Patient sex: M
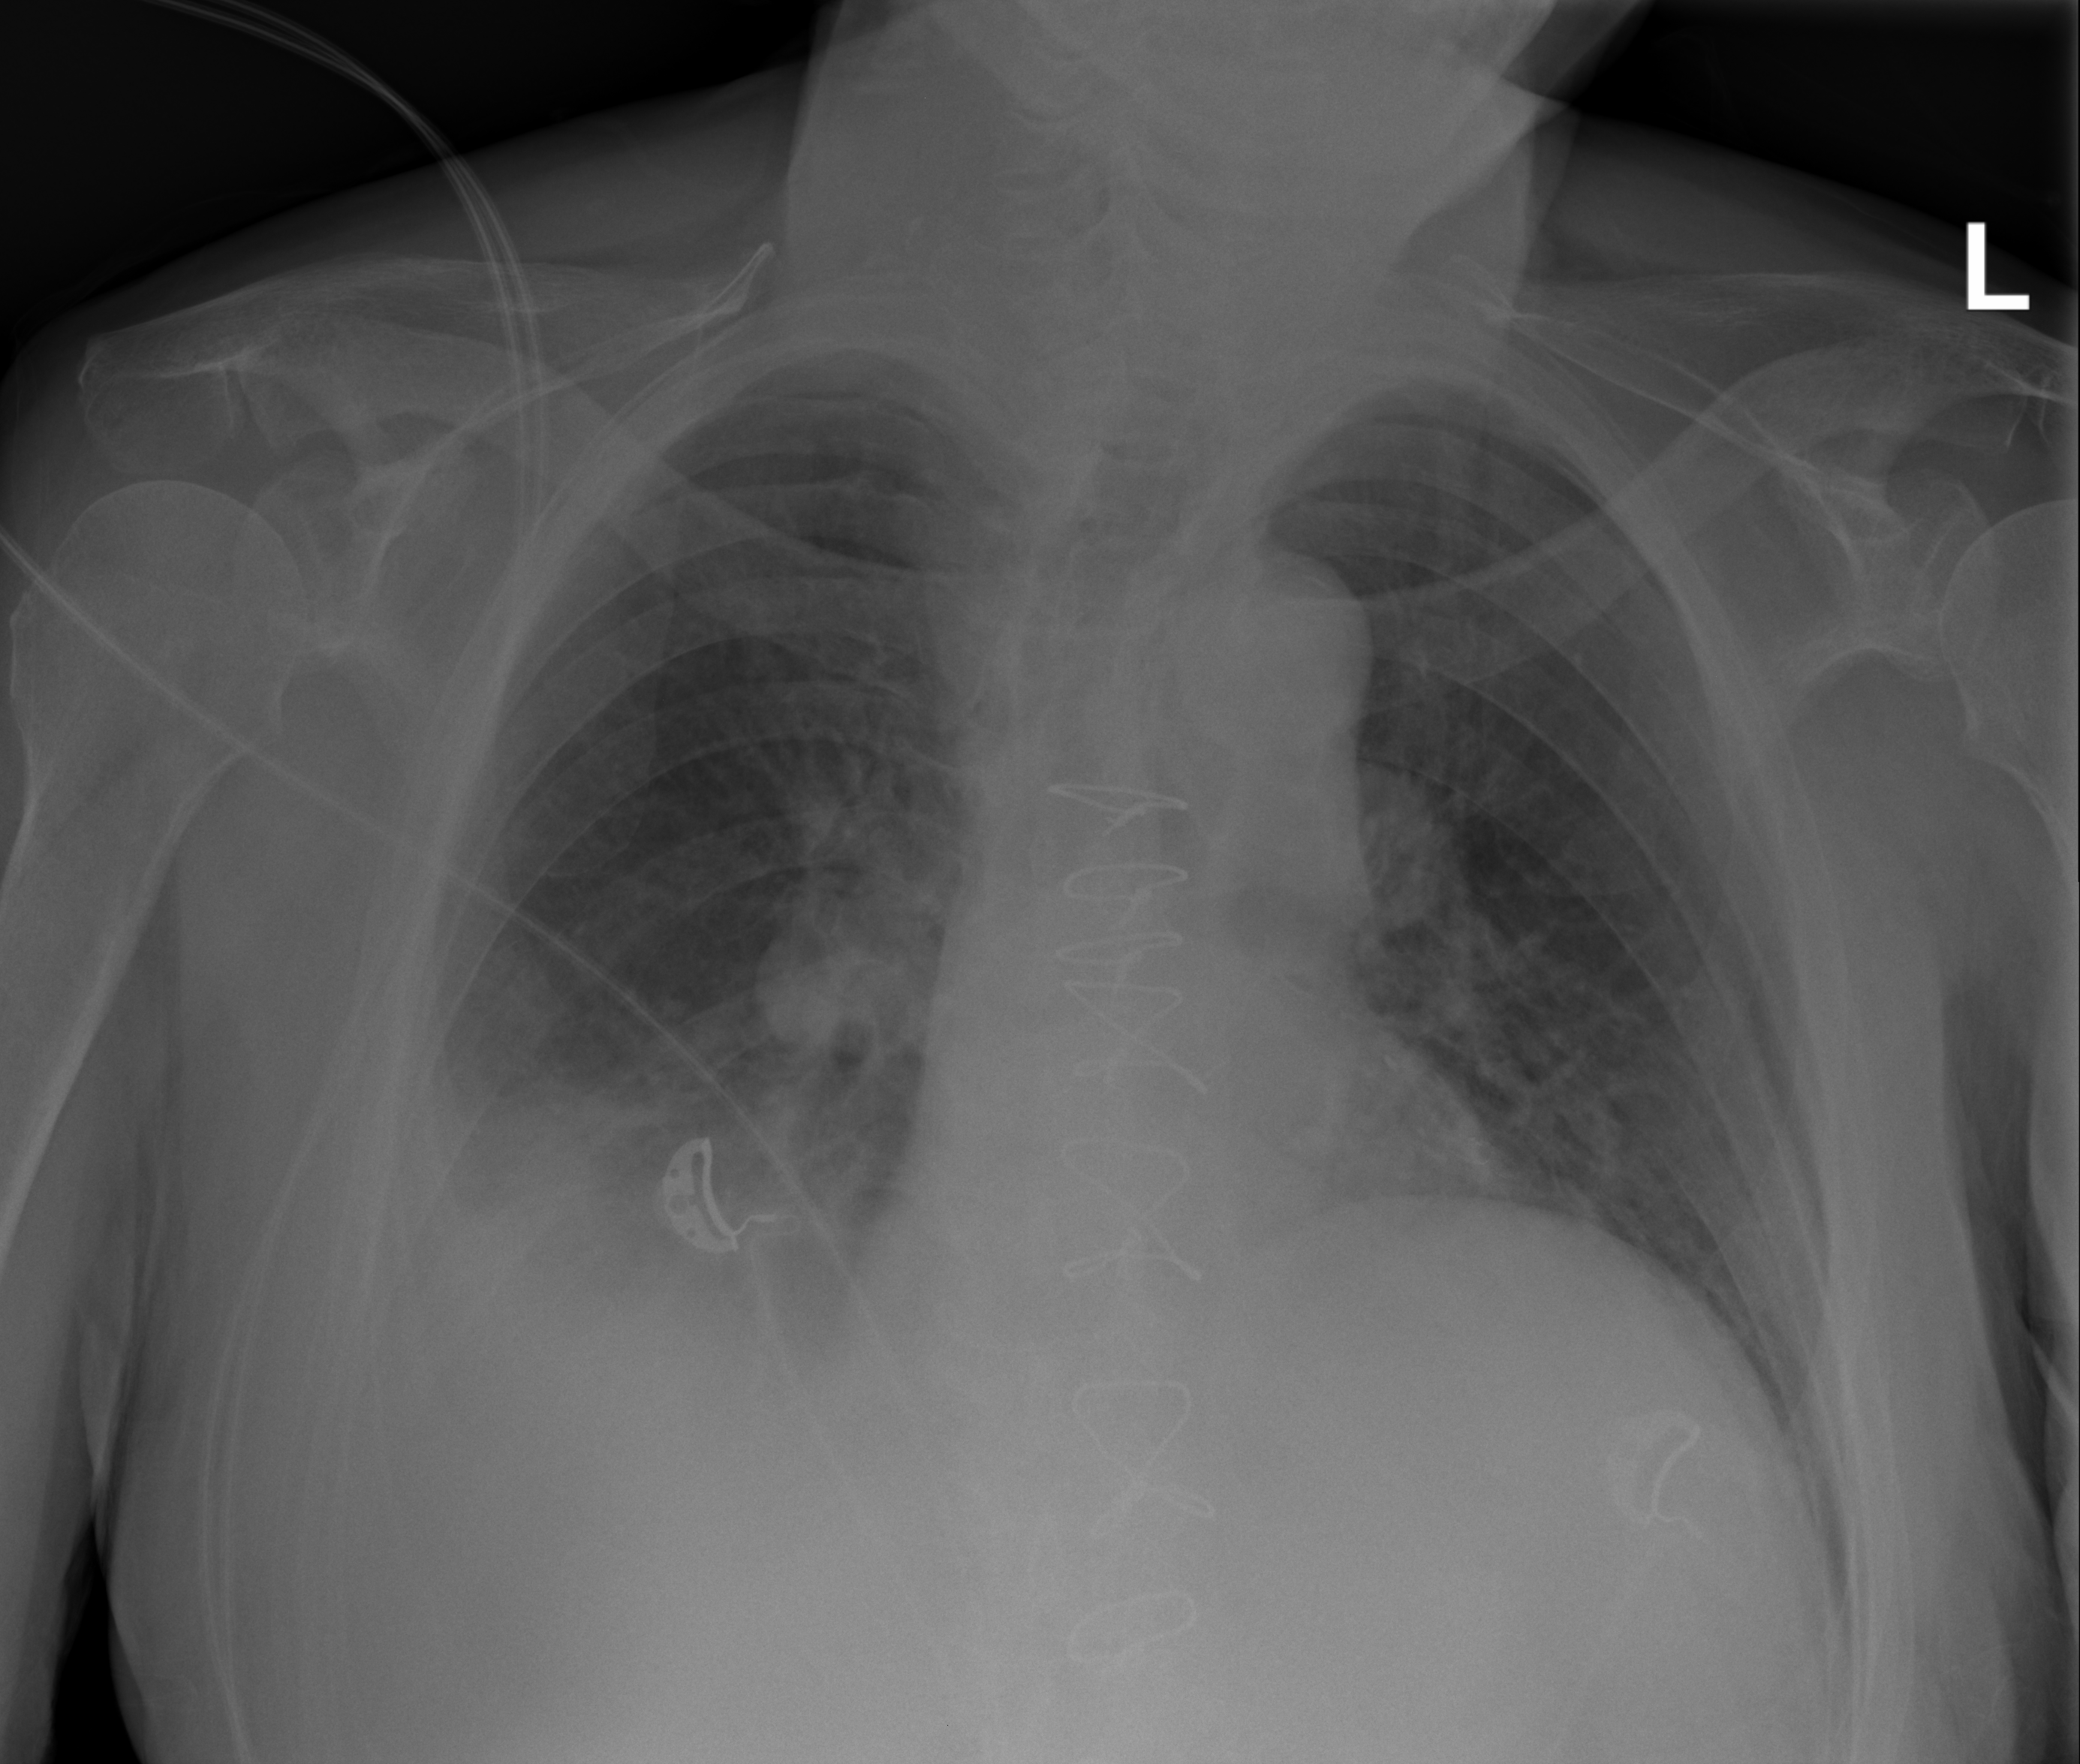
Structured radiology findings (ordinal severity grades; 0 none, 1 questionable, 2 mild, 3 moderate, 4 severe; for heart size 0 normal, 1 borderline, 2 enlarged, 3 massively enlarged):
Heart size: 2
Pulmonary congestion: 1
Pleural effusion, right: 3
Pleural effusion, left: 0
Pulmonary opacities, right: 2
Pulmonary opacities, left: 2
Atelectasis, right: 2
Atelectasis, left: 2